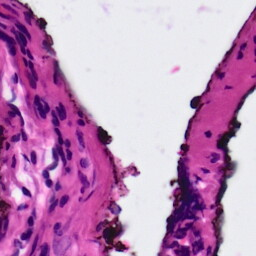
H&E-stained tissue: Ovarian